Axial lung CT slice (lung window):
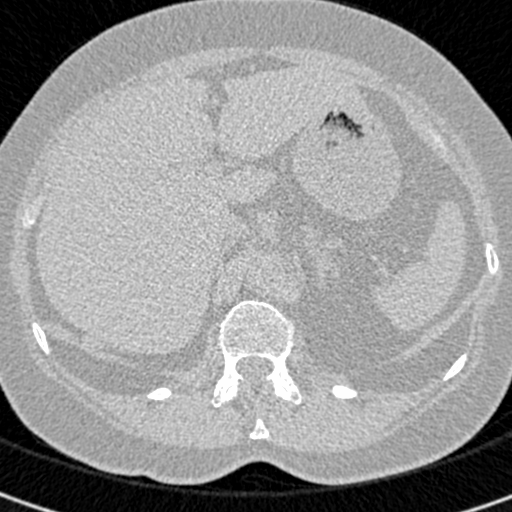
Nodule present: no